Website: lowes
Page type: order-tracking
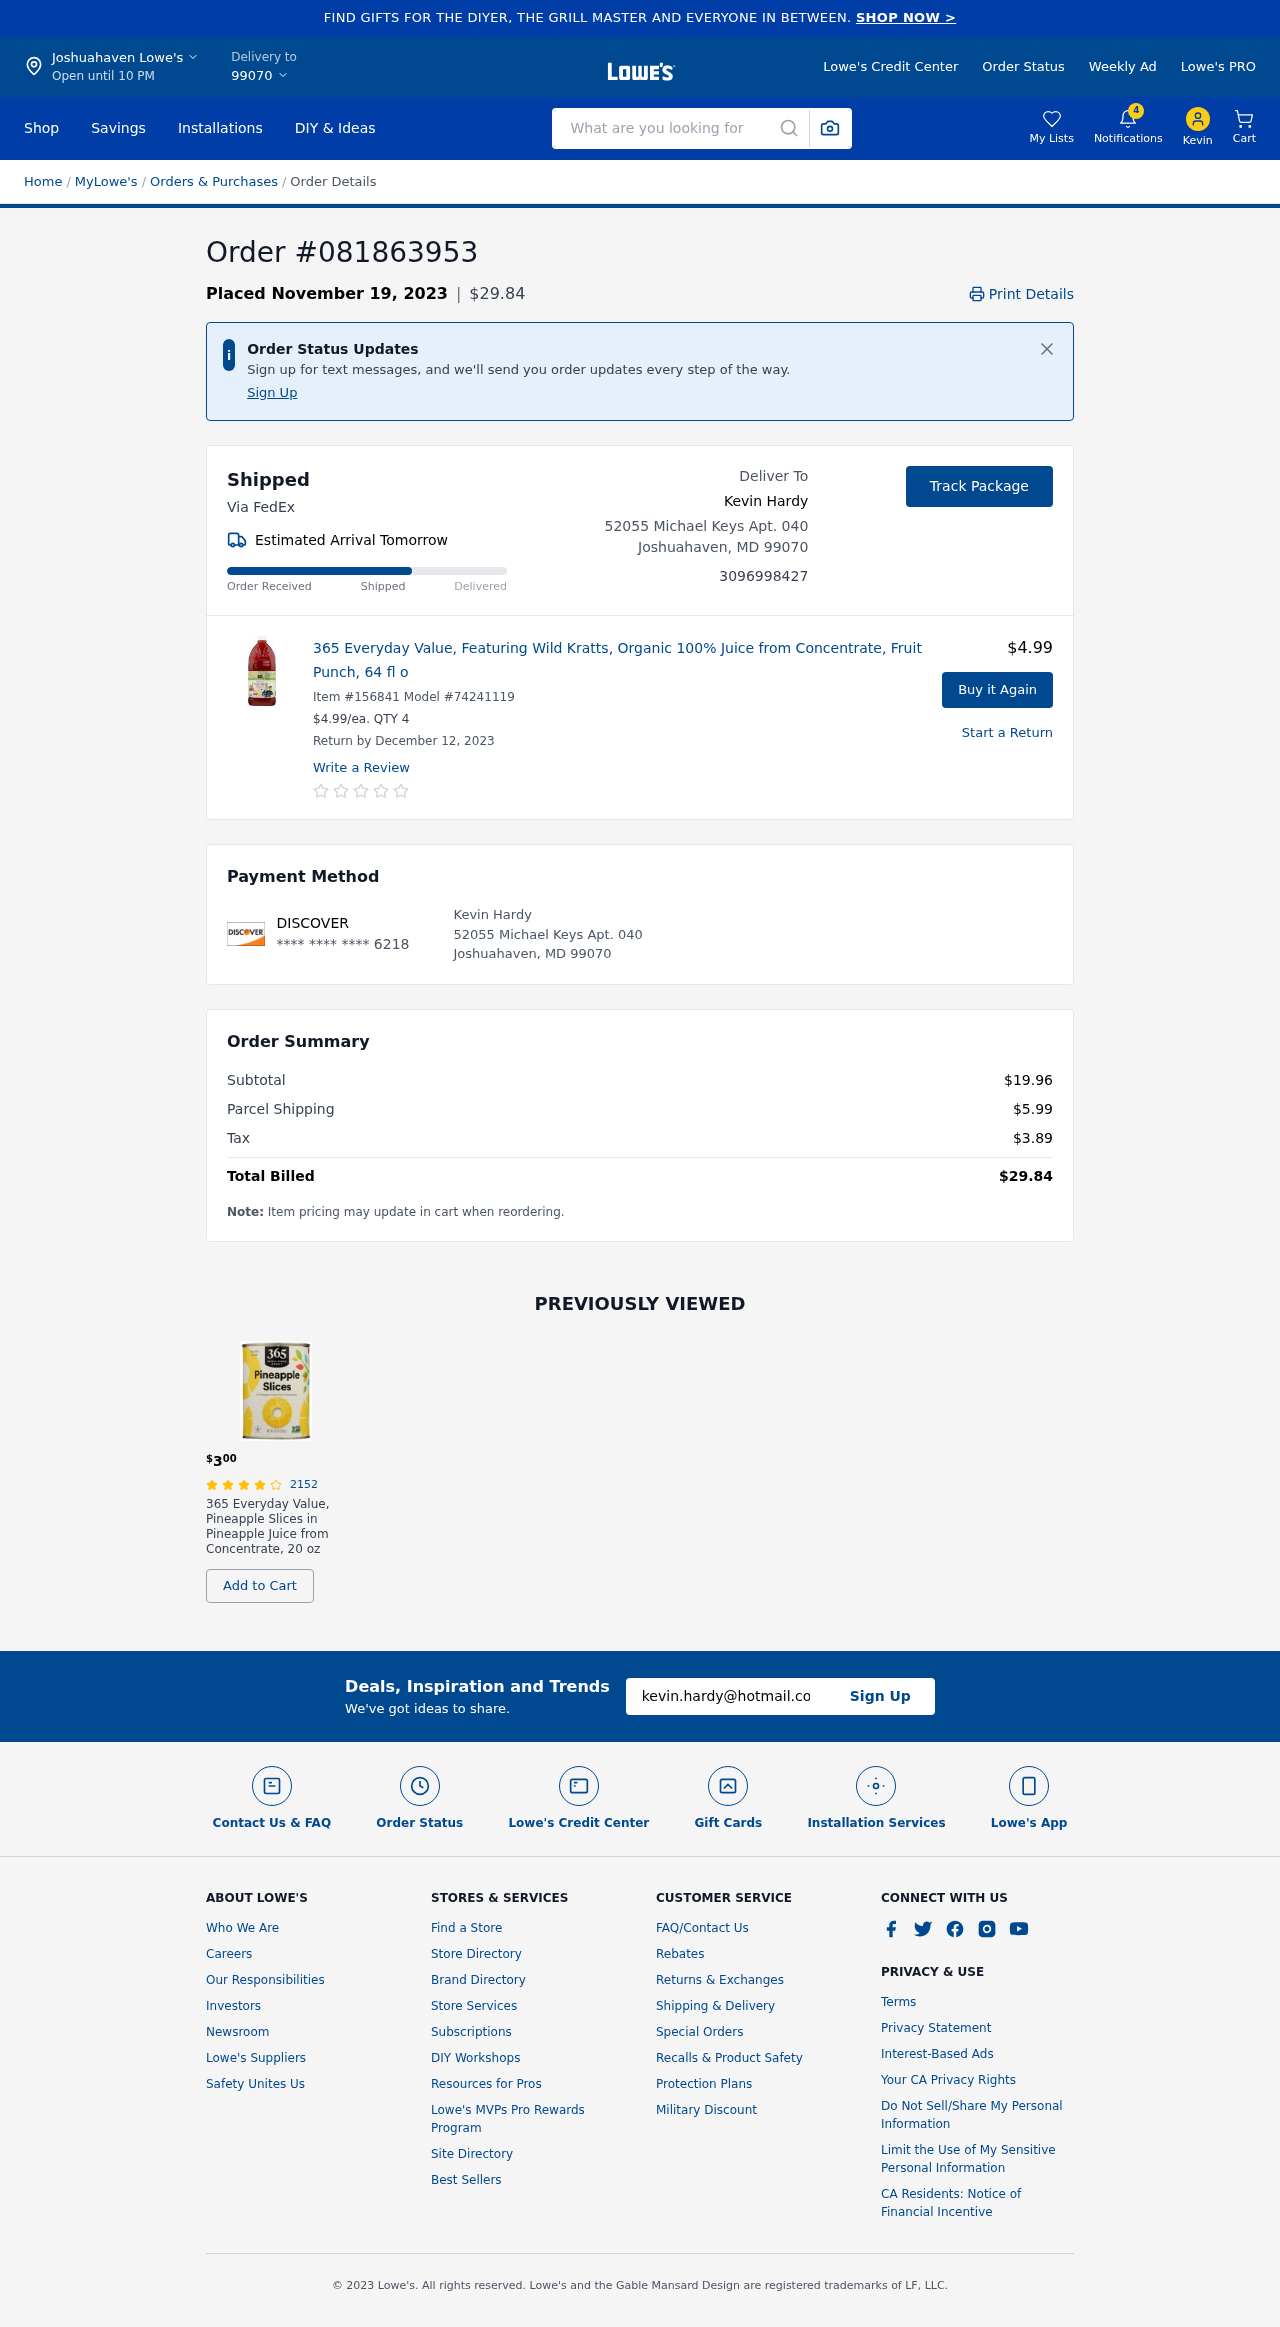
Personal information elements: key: PII_CARD_LAST4
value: **** **** **** 6218
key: PII_CARD_TYPE
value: DISCOVER
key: PII_CITY
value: Joshuahaven Lowe's
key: PII_CITY
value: Joshuahaven
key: PII_CITY_STATE_ZIP
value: Joshuahaven, MD 99070
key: PII_EMAIL
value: kevin.hardy@hotmail.com
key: PII_FIRSTNAME
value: Kevin
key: PII_FULLNAME
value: Kevin Hardy
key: PII_PHONE
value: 3096998427
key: PII_POSTCODE
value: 99070
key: PII_STREET
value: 52055 Michael Keys Apt. 040
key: PII_FULLNAME2
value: Kevin Hardy
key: PII_STATE_ABBR
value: MD
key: PII_POSTCODE_FULL
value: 99070
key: PII_CITY_STATE
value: Joshuahaven, MD
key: PII_POSTCODE_NUMERIC
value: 99070
Product elements: key: PRODUCT1_NAME
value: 365 Everyday Value, Featuring Wild Kratts, Organic 100% Juice from Concentrate, Fruit Punch, 64 fl o
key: PRODUCT1_PRICE
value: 4.99
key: PRODUCT1_QUANTITY
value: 4
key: PRODUCT2_NAME
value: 365 Everyday Value, Pineapple Slices in Pineapple Juice from Concentrate, 20 oz
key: PRODUCT2_NUM_RATINGS
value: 2152
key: PRODUCT2_PRICE
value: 3
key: PRODUCT2_RATING
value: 4.4
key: PRODUCT1_ITEM
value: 156841
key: PRODUCT1_MODEL
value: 74241119
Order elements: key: ORDER_ID
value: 081863953
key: ORDER_DATE
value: Placed November 19, 2023
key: ORDER_TOTAL
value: $29.84
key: ORDER_DELIVERY_DATE
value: Estimated Arrival Tomorrow
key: ORDER_RETURN_BY_DATE
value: Return by December 12, 2023
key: ORDER_SUBTOTAL
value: $19.96
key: ORDER_SHIPPING_COST
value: $5.99
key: ORDER_TAX
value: $3.89
Search elements: key: HEADER_SEARCH
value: What are you looking for
Other elements: key: NOTIFICATION_COUNT
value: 4